Question: I have a UIWebView embedded in my view controller like this:

I have an outlet to my web view ('_graphTotal') and I can successfully load the contents of 'test.html' in it using this:
'[_graphTotal loadRequest:[NSURLRequest requestWithURL:[NSURL fileURLWithPath:[[NSBundle mainBundle] pathForResource:@"test" ofType:@"html"]isDirectory:NO]]];'
I'm now trying to pass data to the web view and haven't had any luck. I have added the '<UIWebViewDelegate>' and here's what I'm trying:
'''
NSString *userName = [_graphTotal stringByEvaluatingJavaScriptFromString:@"testFunction()"];
NSLog(@"Web response: %@",userName);
'''
And here are the contents of 'test.html' in my project:
'''
<html>
<head></head>
<body>
Testing...
<script type="text/javascript">
function testFunction() {
alert("made it!");
return "hi!";
}
</script>
</body>
</html>
'''
I can see "Testing..." in my webView, but I'm not seeing the alert nor the returned "hi!" string.
Any idea what I'm doing wrong?
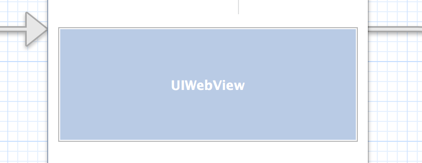
Answer: Well the problem is that you tried to evaluate your javascript before the webview had the chance to load the page. First adopt the '<UIWebViewDelegate>' protocol into your view controller:
'''
@interface ViewController : UIViewController <UIWebViewDelegate>
'''
Then connect the delegate of your webview to your view controller, make the request and finally implement the <URL>. Here is the one that notifies you when the webview has finished loading:
'''
- (void)viewDidLoad
{
[super viewDidLoad];
[self.graphTotal loadRequest:[NSURLRequest requestWithURL:[NSURL fileURLWithPath:[[NSBundle mainBundle] pathForResource:@"test" ofType:@"html"]isDirectory:NO]]];
}
- (void)webViewDidFinishLoad:(UIWebView *)webView
{
NSString *userName = [self.graphTotal stringByEvaluatingJavaScriptFromString:@"testFunction()"];
NSLog(@"Web response: %@",userName);
}
'''
One of the limits you must be aware of when you're evaluating javascript this way is that your script must be executed within 10 seconds. So if for example you've waited more than 10 secs to dismiss the alert you would get an error (). Find more about the limitations <URL>.